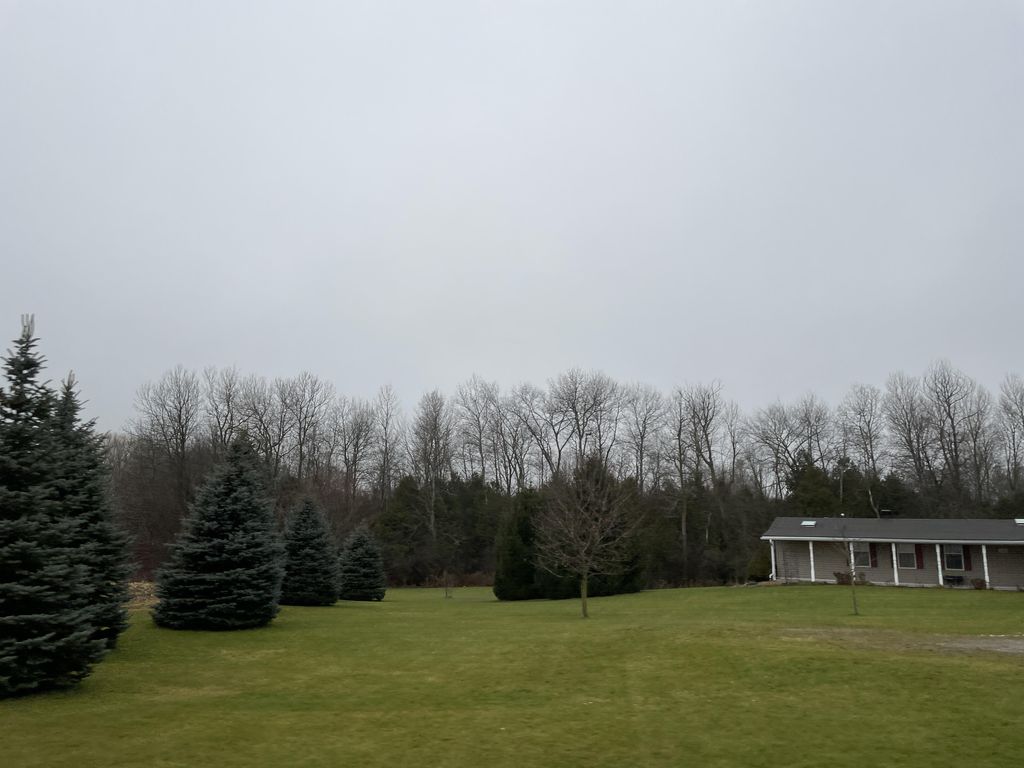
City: kitchener-waterloo